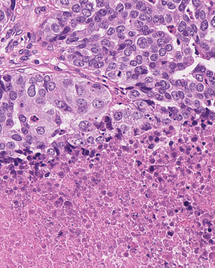
Tumor epithelial tissue: yes
Tumor-associated stroma tissue: yes
Normal tissue: no